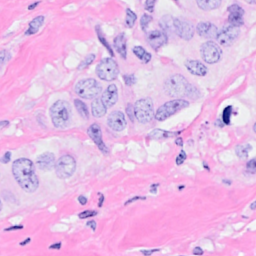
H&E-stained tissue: Breast